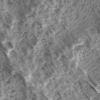
Label: not_dusty